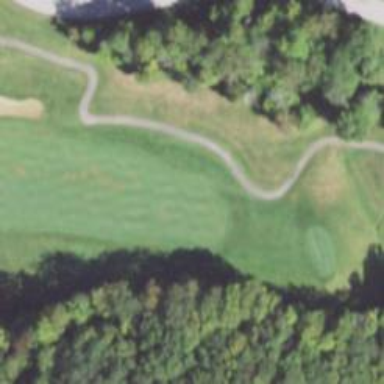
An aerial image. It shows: Service road designated as golf cart path.